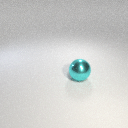
large cyan metal sphere